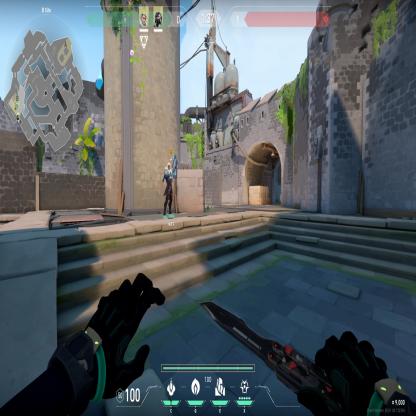
Label: teammate